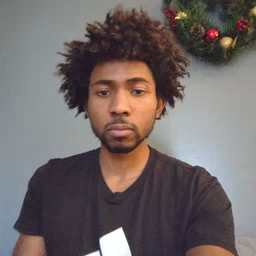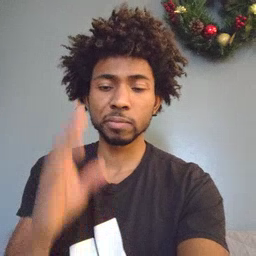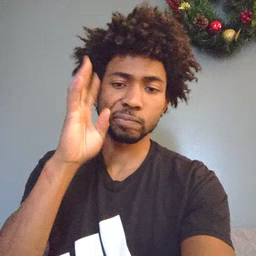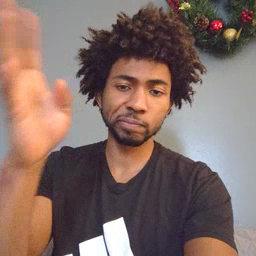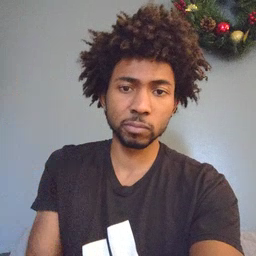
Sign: pretend